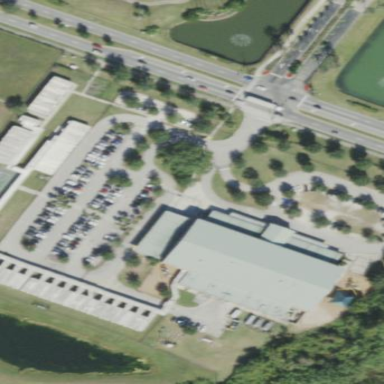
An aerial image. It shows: School.